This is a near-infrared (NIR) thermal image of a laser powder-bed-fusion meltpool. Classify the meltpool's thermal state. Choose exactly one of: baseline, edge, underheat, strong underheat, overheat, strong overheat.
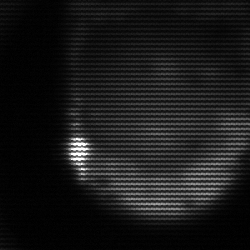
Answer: edge